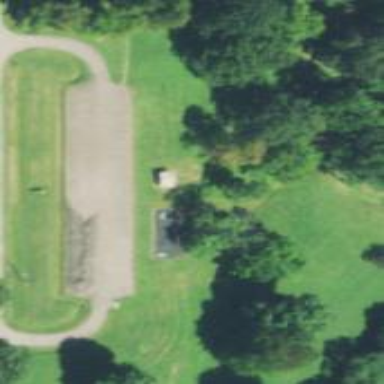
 specifically designed for the sport of disc golf."